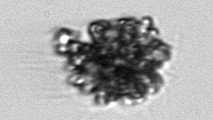
Label: Corymbellus